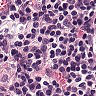
Metastatic tissue present: no